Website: walmart
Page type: billing-address
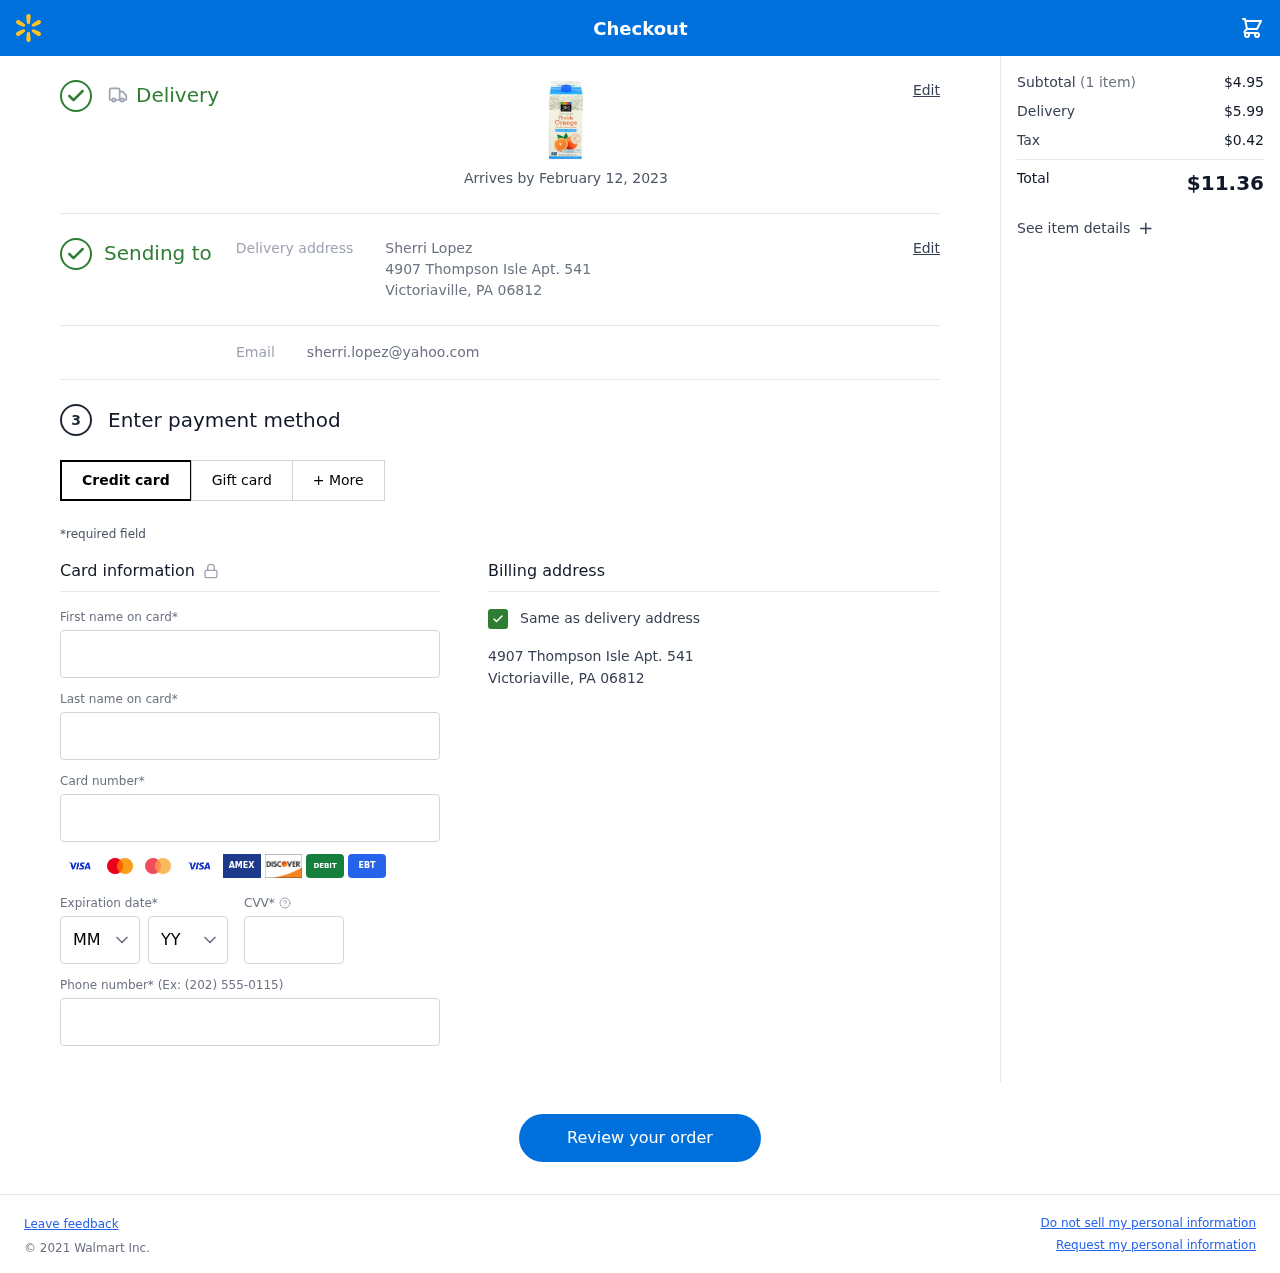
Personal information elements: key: PII_CARD_CVV
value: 458
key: PII_CARD_EXPIRY_MONTH
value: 11
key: PII_CARD_EXPIRY_YEAR
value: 27
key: PII_CARD_NUMBER
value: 4685 7439 7384 7188
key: PII_EMAIL
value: sherri.lopez@yahoo.com
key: PII_FIRSTNAME
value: Sherri
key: PII_FULLNAME
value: Sherri Lopez
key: PII_LASTNAME
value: Lopez
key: PII_PHONE
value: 3277244952
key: PII_STREET
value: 4907 Thompson Isle Apt. 541
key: PII_CITY_STATE_ZIP
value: Victoriaville, PA 06812
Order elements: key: ORDER_DELIVERY_DATE
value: Arrives by February 12, 2023
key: ORDER_NUM_ITEMS
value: (1 item)
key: ORDER_SUBTOTAL
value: $4.95
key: ORDER_SHIPPING_COST
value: $5.99
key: ORDER_TAX
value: $0.42
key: ORDER_TOTAL
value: $11.36